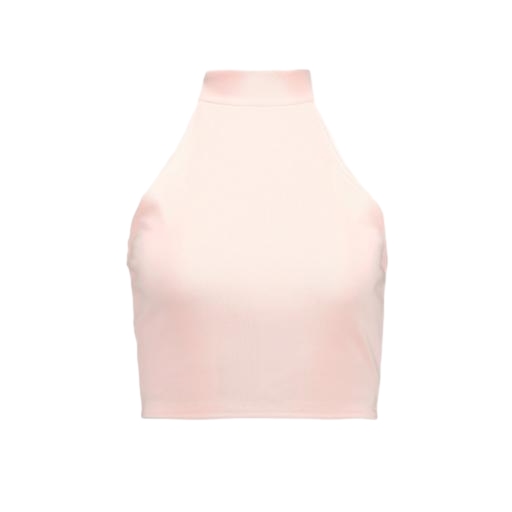
pink crop top, high neck crop top, high-neck top, white background